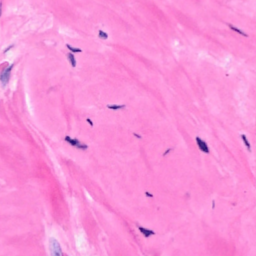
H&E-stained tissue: Breast